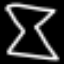
Label: hourglass